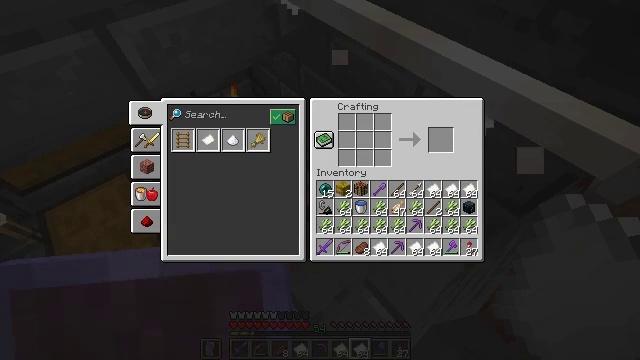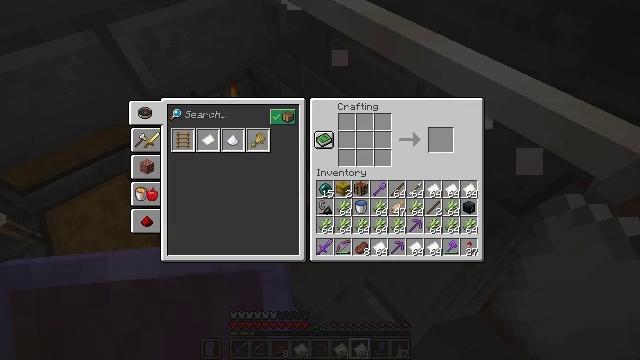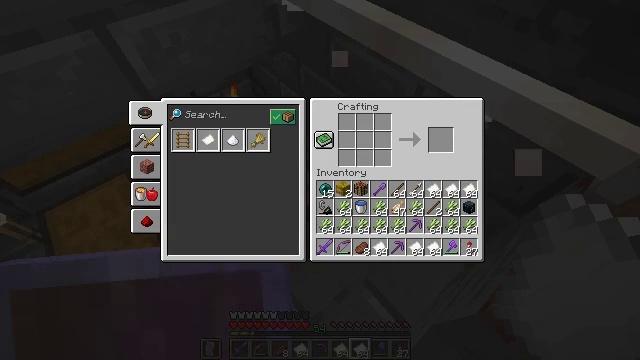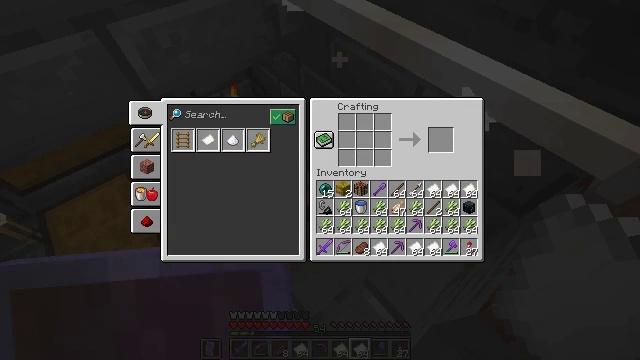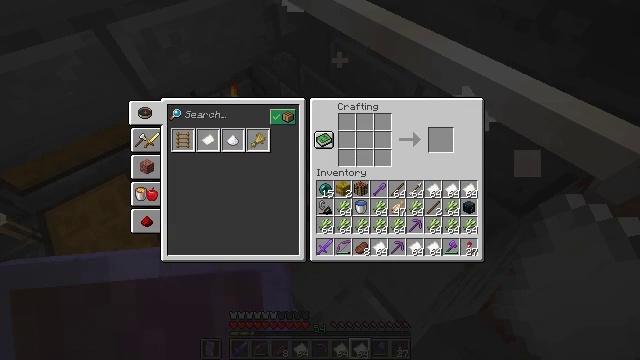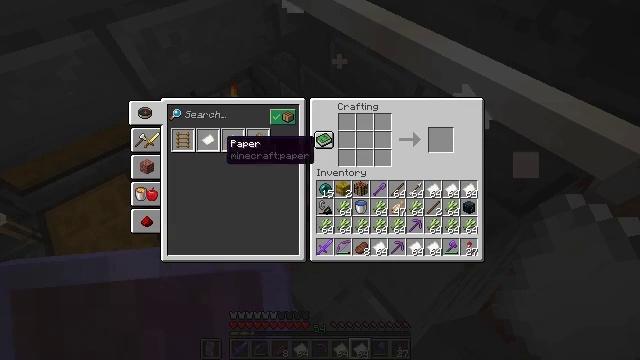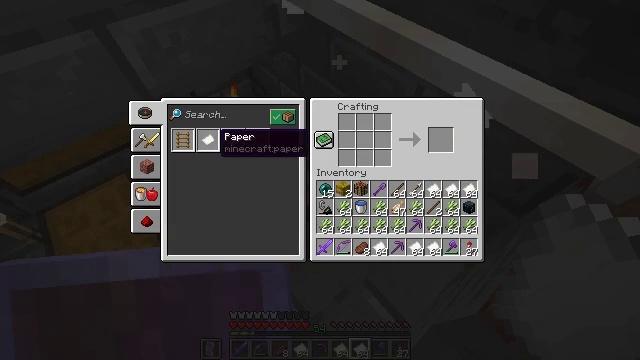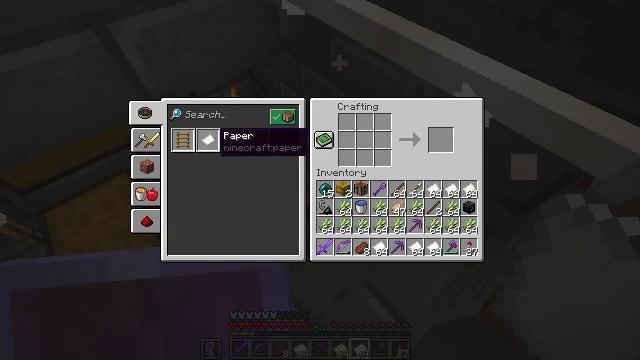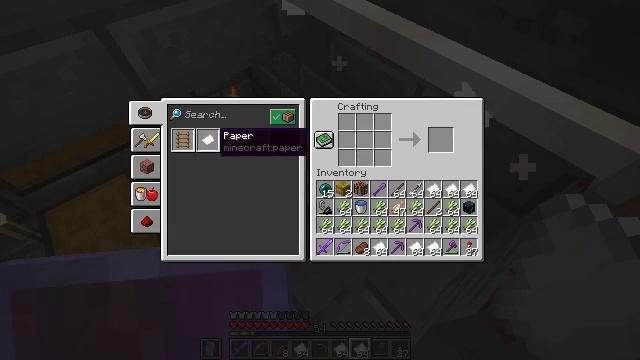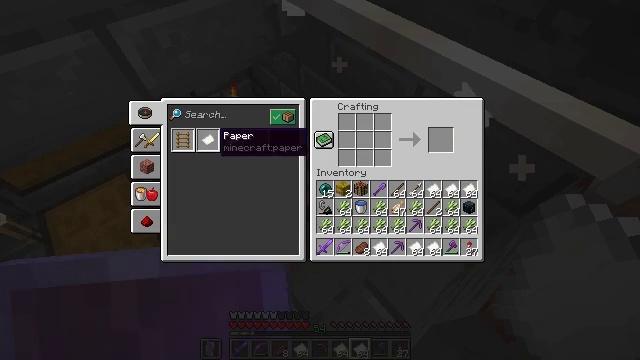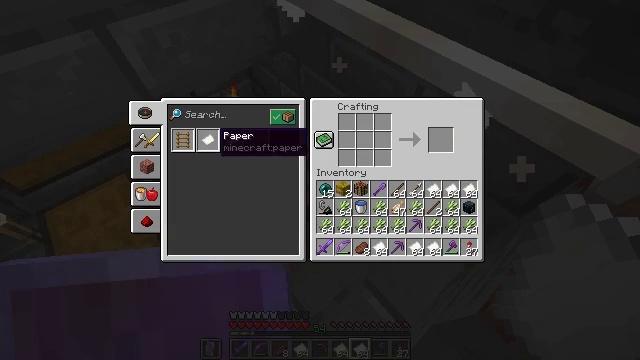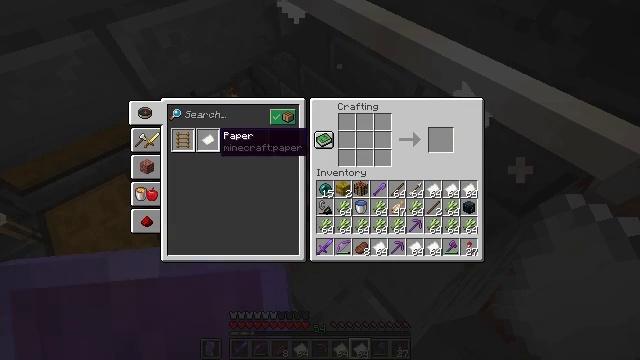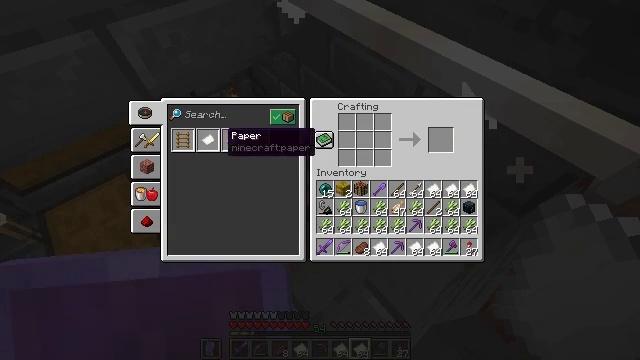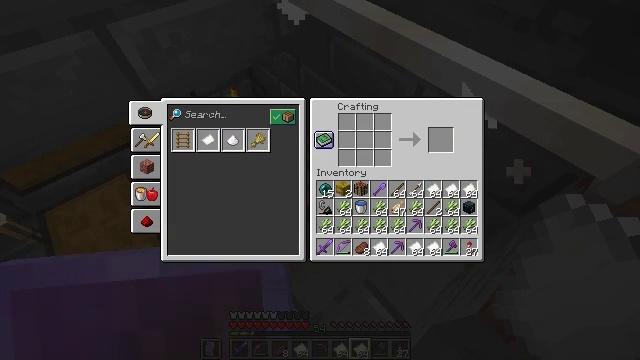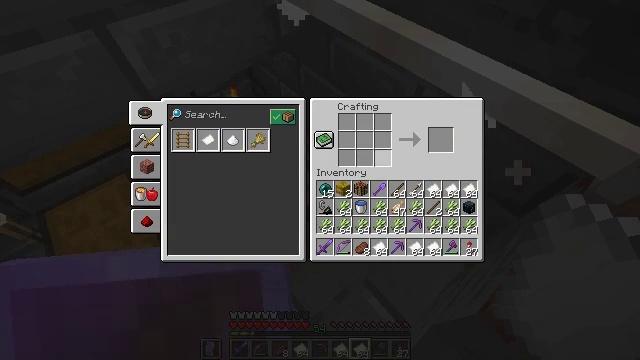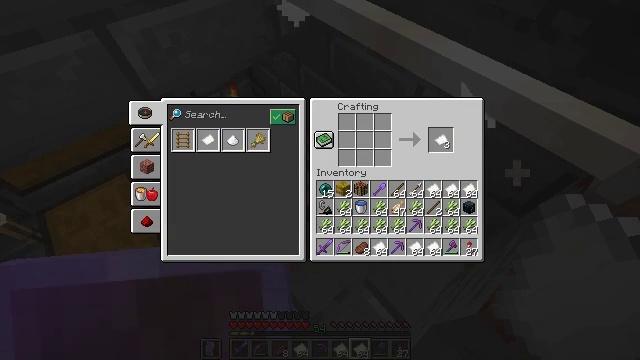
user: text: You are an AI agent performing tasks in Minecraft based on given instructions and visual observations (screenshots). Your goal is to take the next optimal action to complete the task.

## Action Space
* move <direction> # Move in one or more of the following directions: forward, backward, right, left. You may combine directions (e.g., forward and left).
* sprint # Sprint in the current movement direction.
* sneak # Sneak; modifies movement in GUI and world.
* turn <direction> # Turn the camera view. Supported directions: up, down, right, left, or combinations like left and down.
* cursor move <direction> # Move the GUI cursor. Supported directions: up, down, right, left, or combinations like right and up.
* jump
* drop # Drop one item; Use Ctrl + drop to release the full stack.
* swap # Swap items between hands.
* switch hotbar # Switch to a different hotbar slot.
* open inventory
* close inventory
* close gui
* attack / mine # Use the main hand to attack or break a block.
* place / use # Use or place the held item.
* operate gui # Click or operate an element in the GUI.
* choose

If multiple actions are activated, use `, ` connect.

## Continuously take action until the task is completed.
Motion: motion action
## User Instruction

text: Craft paper with the crafting table.
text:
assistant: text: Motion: sneak, turn left and up
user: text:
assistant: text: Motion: sneak, turn left
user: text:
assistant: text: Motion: sneak
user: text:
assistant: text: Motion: sneak
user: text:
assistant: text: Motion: sneak
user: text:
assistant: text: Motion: sneak, turn up
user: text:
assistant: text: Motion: sneak
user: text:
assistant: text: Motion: sneak
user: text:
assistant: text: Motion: sneak
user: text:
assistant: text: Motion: sneak, attack / mine
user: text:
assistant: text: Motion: sneak, attack / mine
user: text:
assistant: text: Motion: sneak, turn right, attack / mine
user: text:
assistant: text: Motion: sneak, turn right
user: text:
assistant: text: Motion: sneak, turn right and down
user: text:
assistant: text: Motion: sneak, turn right
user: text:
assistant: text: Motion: sneak, turn right
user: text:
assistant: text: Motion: sneak, turn right
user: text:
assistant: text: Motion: sneak, turn right
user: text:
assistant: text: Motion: sneak, turn right
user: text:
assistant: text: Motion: sneak
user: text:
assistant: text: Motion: sneak
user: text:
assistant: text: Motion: sneak
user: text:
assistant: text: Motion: sneak, turn left
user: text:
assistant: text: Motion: sneak, turn left
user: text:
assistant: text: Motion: sneak
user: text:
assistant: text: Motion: sneak
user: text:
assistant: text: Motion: sneak
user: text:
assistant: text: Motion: sneak, turn left
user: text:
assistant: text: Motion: sneak
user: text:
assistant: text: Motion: sneak